Question: I have a list with couple of person fields. There is a page which allows to enter these values, but the people picker on that page is rendered incorrectly. It renders correctly if we use the default v4.master.

Can anybody please let me know what could be the problem?
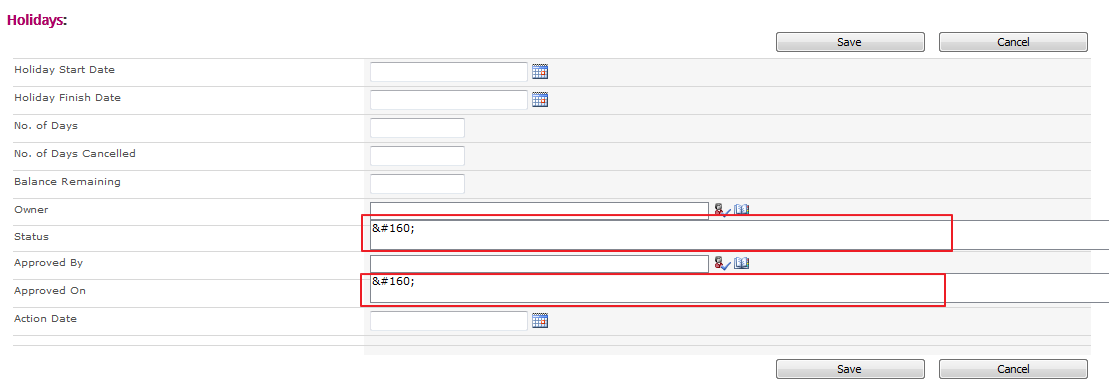
Answer: There was a javascript which was changing the class on the textareas on the page so that it can auto grow. That was causing the issue.
Removed that line and it sloved the issue.
Thanks.